Field crop: tomato
Growth stage: 1
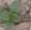
Species: solanum